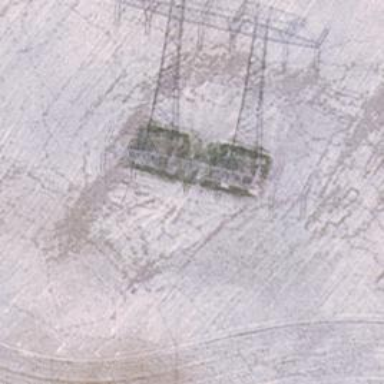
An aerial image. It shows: H-frame designed tower for power lines.